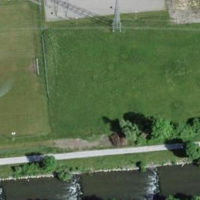
EUNIS habitat code: 52
Species observed at this site:
Prunus padus